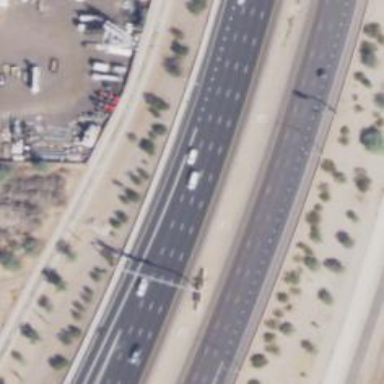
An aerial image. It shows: Asphalt motorway.